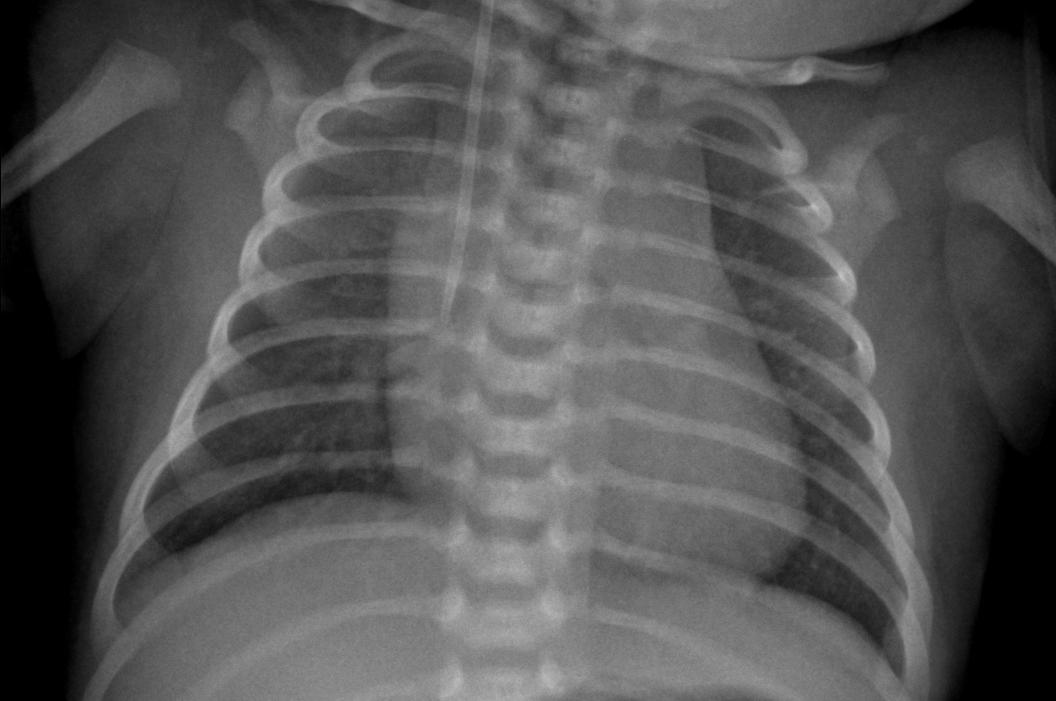
Diagnosis: PNEUMONIA